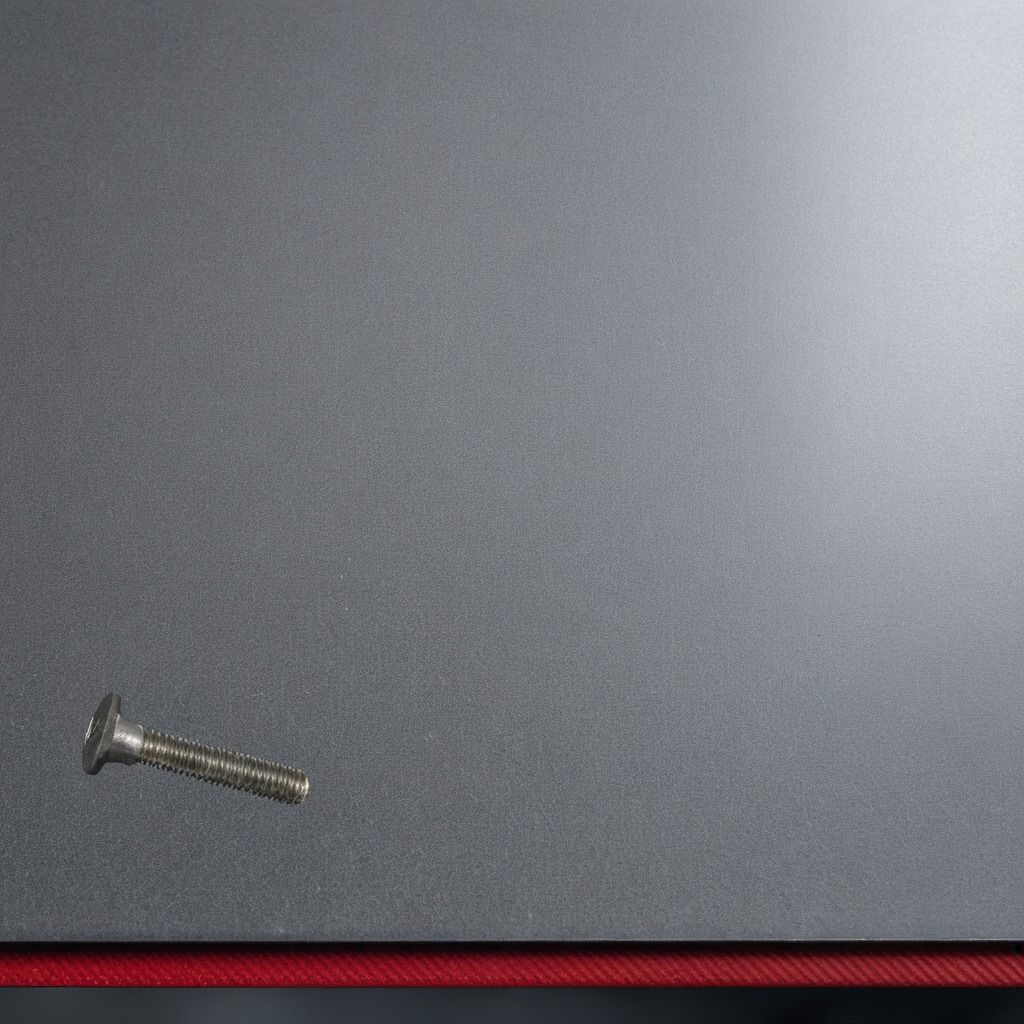
A metal screw lying on a clean granite tabletop covered with a red rubber mat inside a workshop under bright overhead lighting crisp shadows high clarity worn but beneath the mat